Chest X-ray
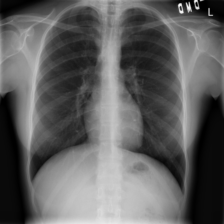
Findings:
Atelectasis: negative
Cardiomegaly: negative
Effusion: negative
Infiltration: negative
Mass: negative
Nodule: negative
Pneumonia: negative
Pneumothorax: negative
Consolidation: negative
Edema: negative
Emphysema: negative
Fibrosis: negative
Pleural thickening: negative
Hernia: negative